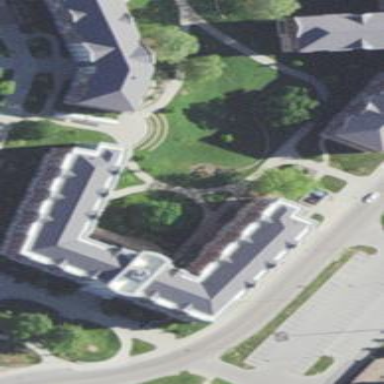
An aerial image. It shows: Dormitory building.